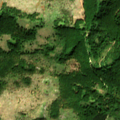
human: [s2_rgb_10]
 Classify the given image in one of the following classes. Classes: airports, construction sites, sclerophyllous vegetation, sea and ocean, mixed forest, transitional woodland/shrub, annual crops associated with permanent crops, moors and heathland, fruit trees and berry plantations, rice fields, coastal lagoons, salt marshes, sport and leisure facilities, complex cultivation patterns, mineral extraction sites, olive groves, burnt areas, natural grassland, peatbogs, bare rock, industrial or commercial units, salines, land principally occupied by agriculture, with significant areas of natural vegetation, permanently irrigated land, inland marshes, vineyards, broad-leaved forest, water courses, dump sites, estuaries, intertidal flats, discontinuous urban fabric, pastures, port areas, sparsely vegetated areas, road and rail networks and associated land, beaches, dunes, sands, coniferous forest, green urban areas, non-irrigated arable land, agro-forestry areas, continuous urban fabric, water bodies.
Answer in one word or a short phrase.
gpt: broad-leaved forest, natural grassland, transitional woodland/shrub